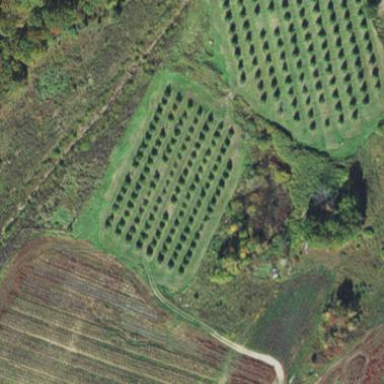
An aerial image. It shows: Orchard.